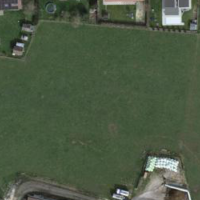
EUNIS habitat code: 55
Species observed at this site:
Euonymus europaeus